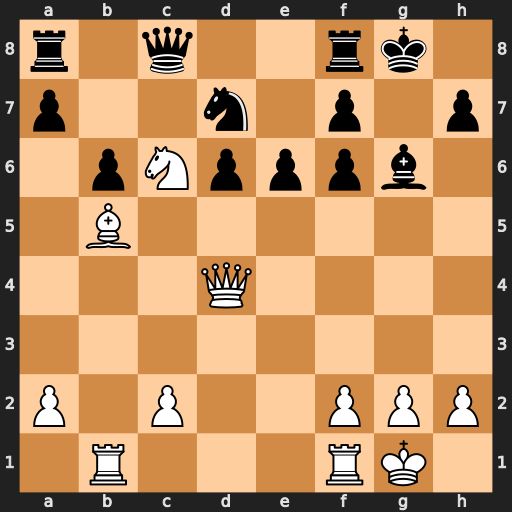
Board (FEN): r1q2rk1/p2n1p1p/1pNpppb1/1B6/3Q4/8/P1P2PPP/1R3RK1
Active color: w
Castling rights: -
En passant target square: -
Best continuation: Ne7+ Kg7 Nxc8